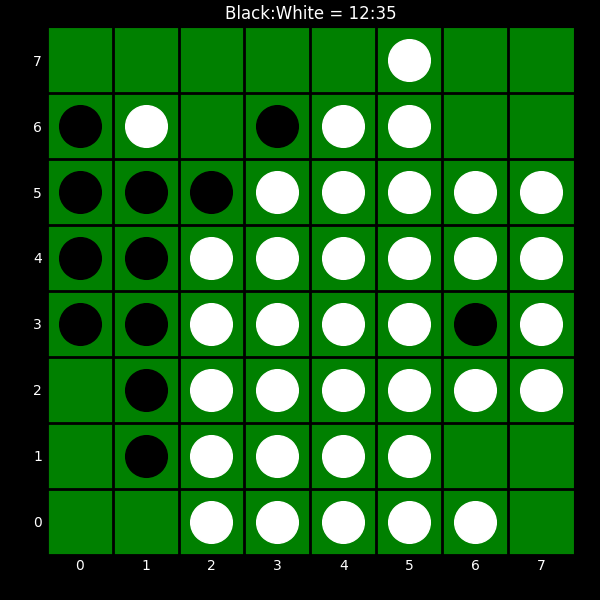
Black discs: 12
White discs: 35